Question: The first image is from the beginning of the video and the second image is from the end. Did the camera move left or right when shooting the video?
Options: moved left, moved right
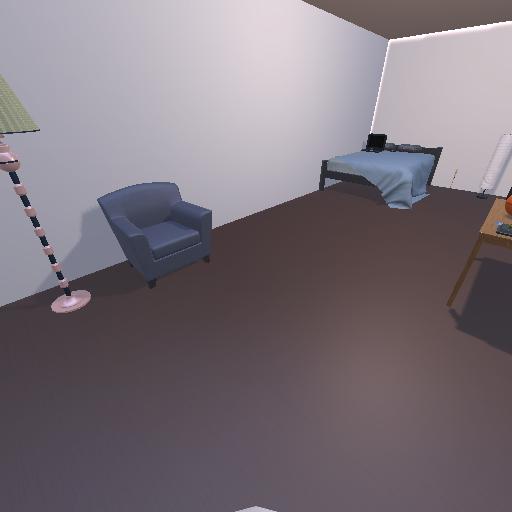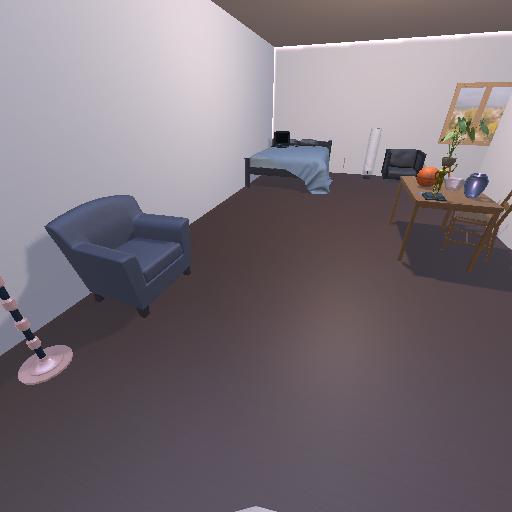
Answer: moved left